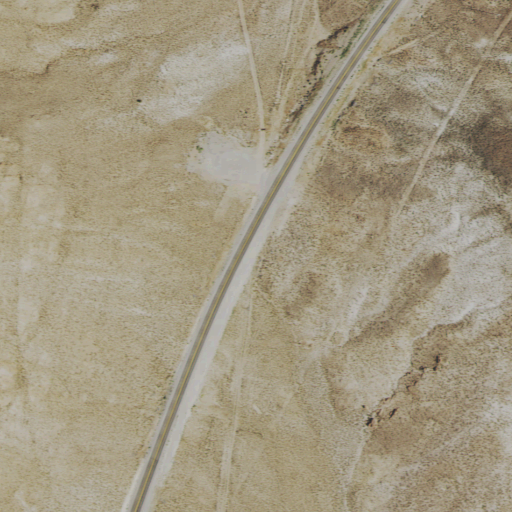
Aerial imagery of gap in Nevada named McKinney Tanks Summit containing shrub, medium intensity development, open development, and low intensity development